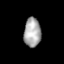
Tissue: lung
Cell type: Endothelial cells
Senescence score: 0.5608
Nuclear area (px): 485
Mean DAPI intensity: 168.254